Question: What is the measurement shown in the image?
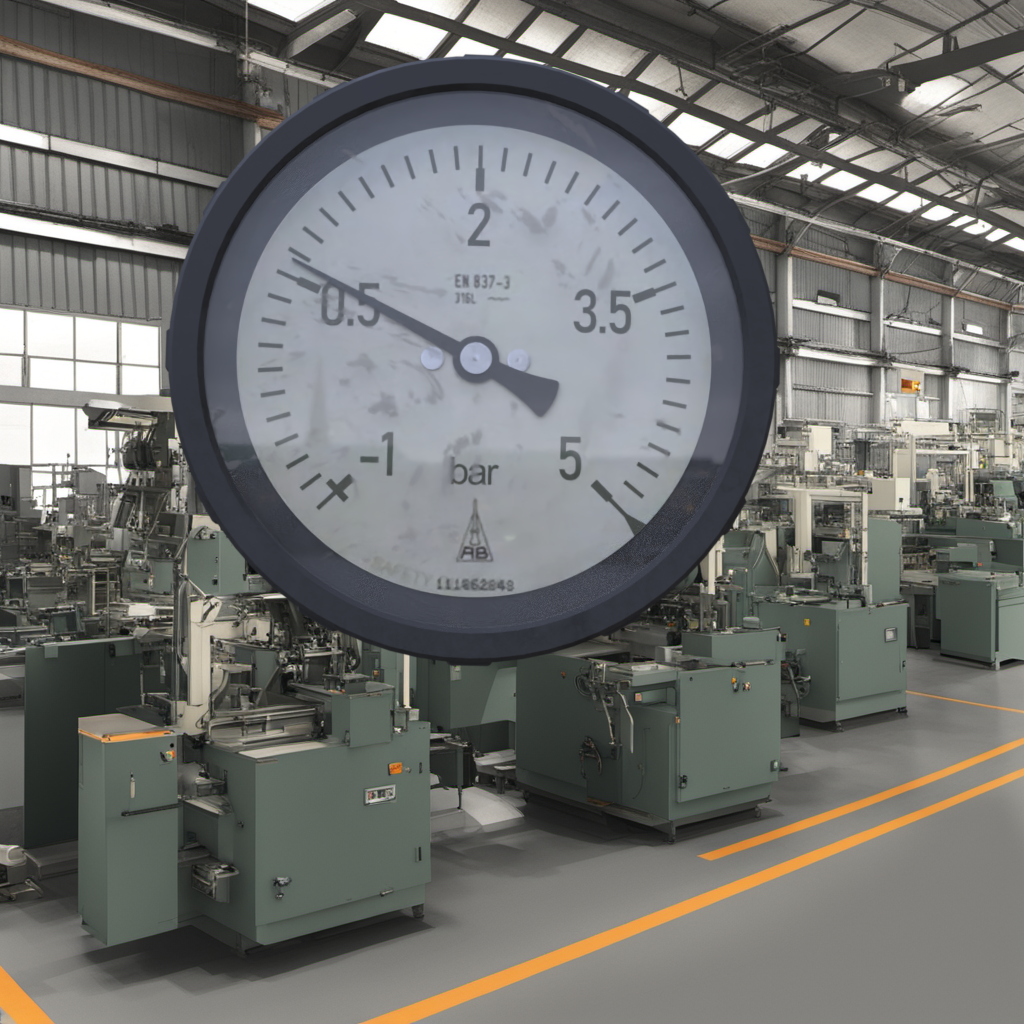
Answer: The result is 0.59
Question: What is the range of this measurement?
Answer: The range is from -1 to 5
Question: What is the minimum and maximum reading range of this measurement?
Answer: The minimum value is -1 and the maximum value is 5